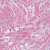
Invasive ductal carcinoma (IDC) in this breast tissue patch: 1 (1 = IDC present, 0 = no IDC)